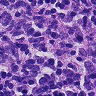
Metastatic tissue present: no